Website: ulta-beauty
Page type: delivery-shipping
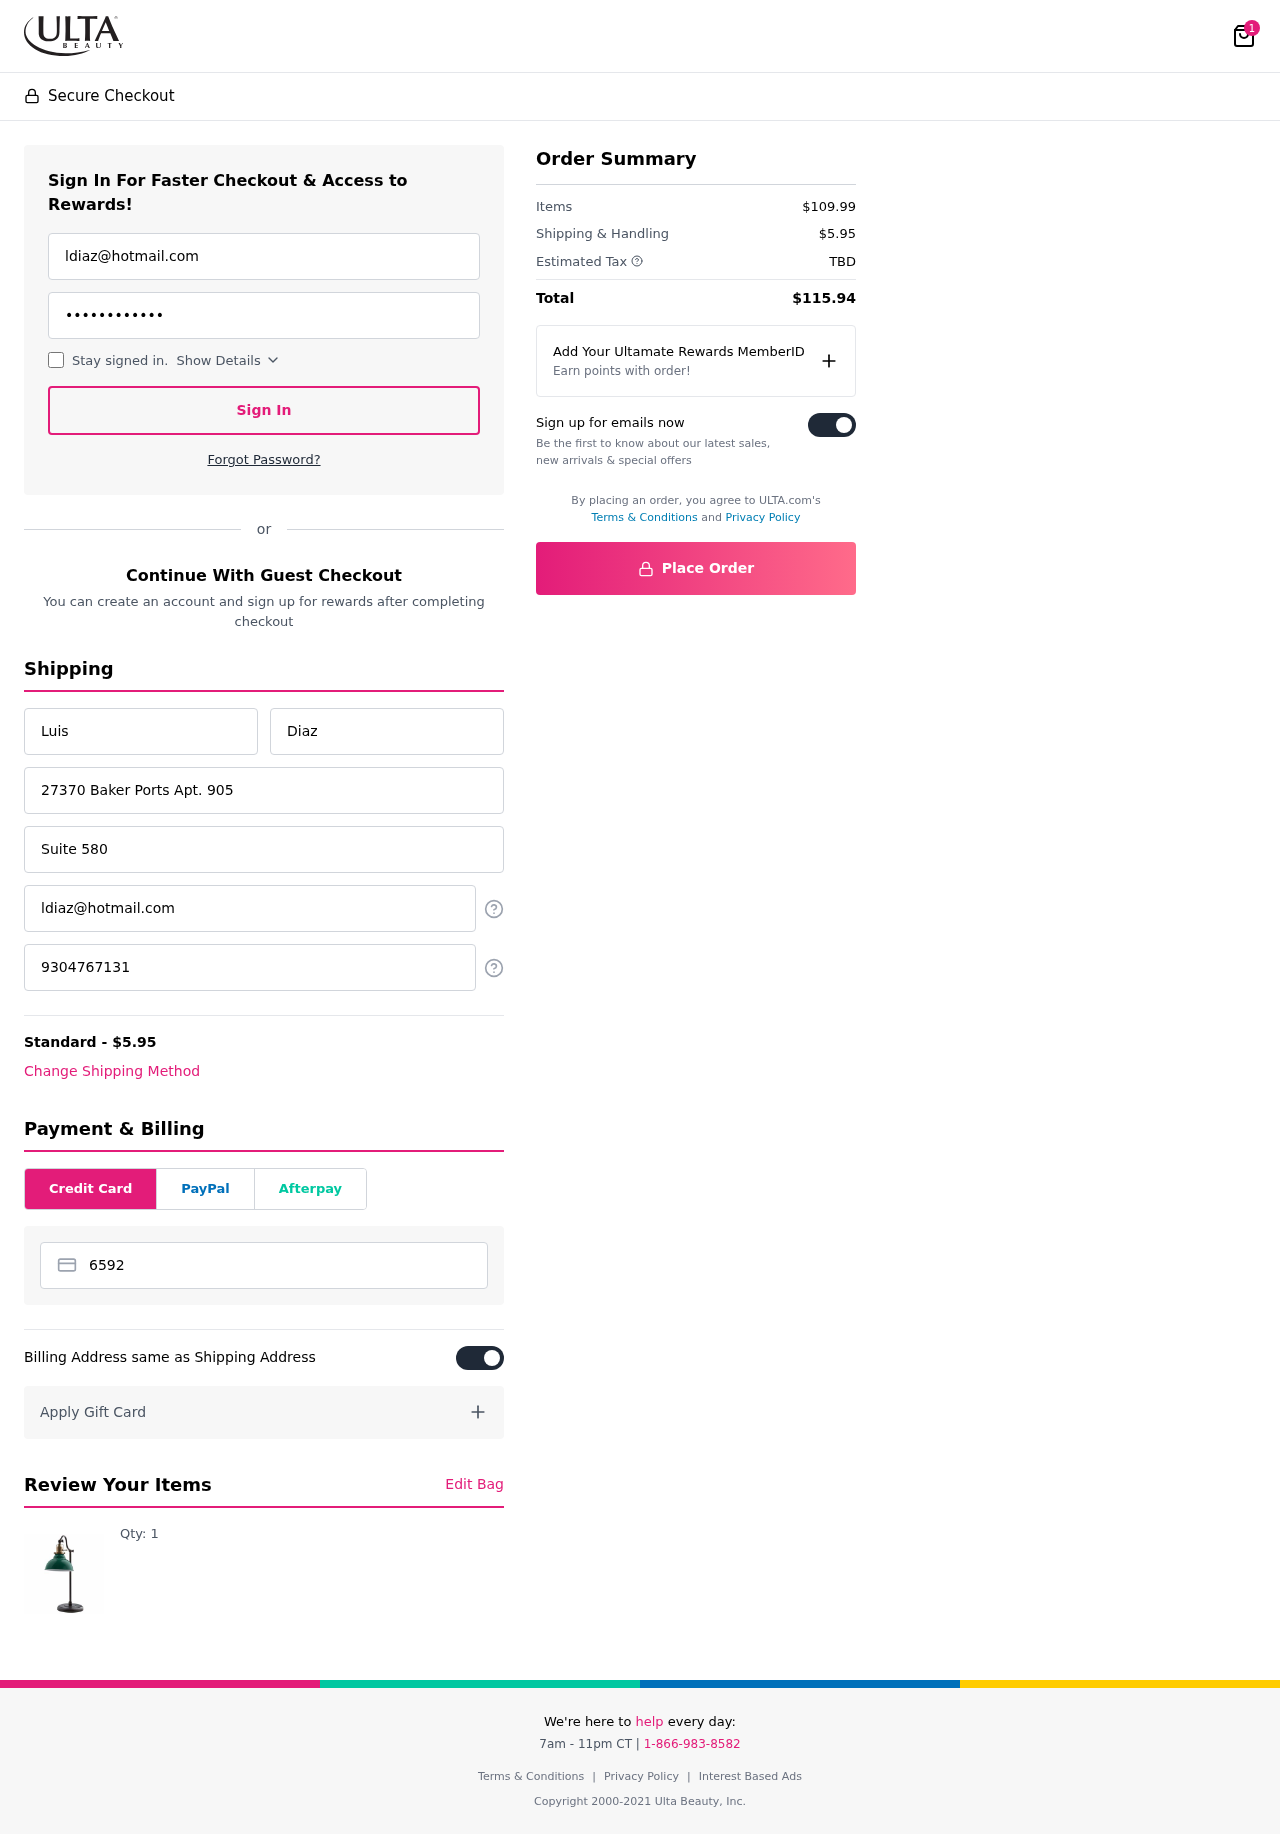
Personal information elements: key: PII_CARD_NUMBER
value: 6592 5163 8252 7907
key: PII_EMAIL
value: ldiaz@hotmail.com
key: PII_EMAIL2
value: ldiaz@hotmail.com
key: PII_FIRSTNAME
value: Luis
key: PII_LASTNAME
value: Diaz
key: PII_PHONE
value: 9304767131
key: PII_STREET
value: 27370 Baker Ports Apt. 905
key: PII_STREET2
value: Suite 580
Product elements: key: PRODUCT1_QUANTITY
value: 1
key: PRODUCT1
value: Qty: 1
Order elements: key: ORDER_NUM_ITEMS
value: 1
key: ORDER_SHIPPING_COST
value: $5.95
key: ORDER_SUBTOTAL
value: $109.99
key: ORDER_TAX
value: TBD
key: ORDER_TOTAL
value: $115.94